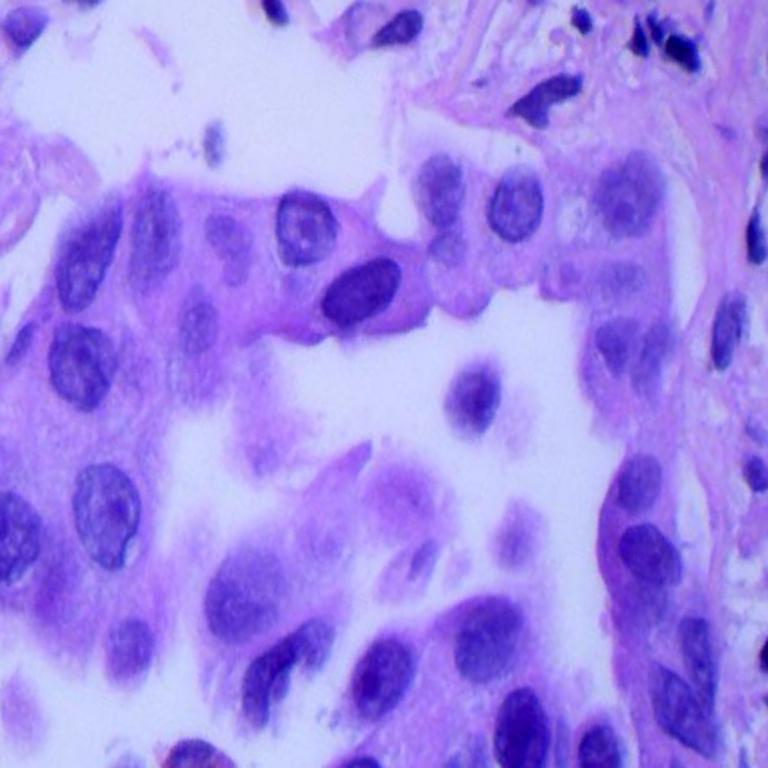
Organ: lung
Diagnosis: adenocarcinomas